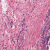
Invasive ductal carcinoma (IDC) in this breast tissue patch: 0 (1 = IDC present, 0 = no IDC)